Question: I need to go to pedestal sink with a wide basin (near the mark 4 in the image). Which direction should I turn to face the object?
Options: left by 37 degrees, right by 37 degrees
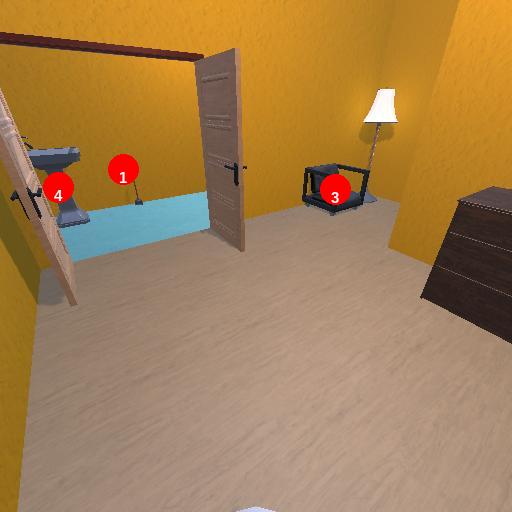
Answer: left by 37 degrees